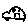
Label: car